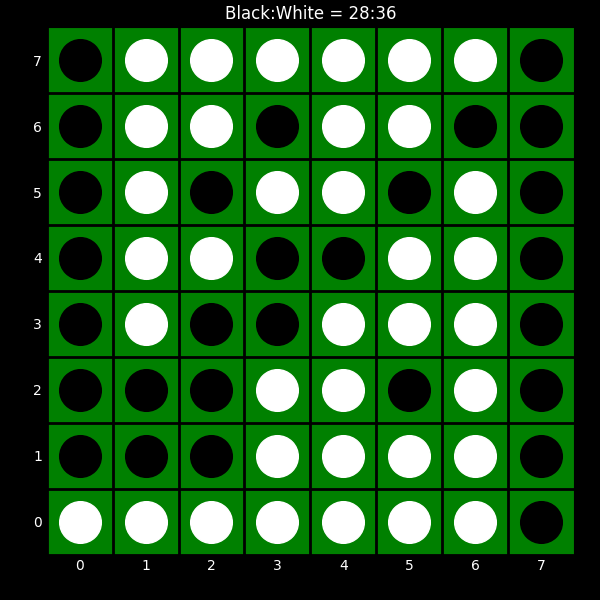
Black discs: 28
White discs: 36